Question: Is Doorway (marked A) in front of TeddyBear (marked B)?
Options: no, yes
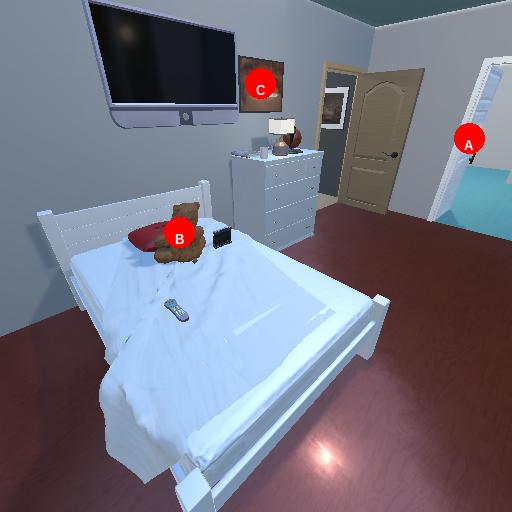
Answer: no